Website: walmart
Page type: cart
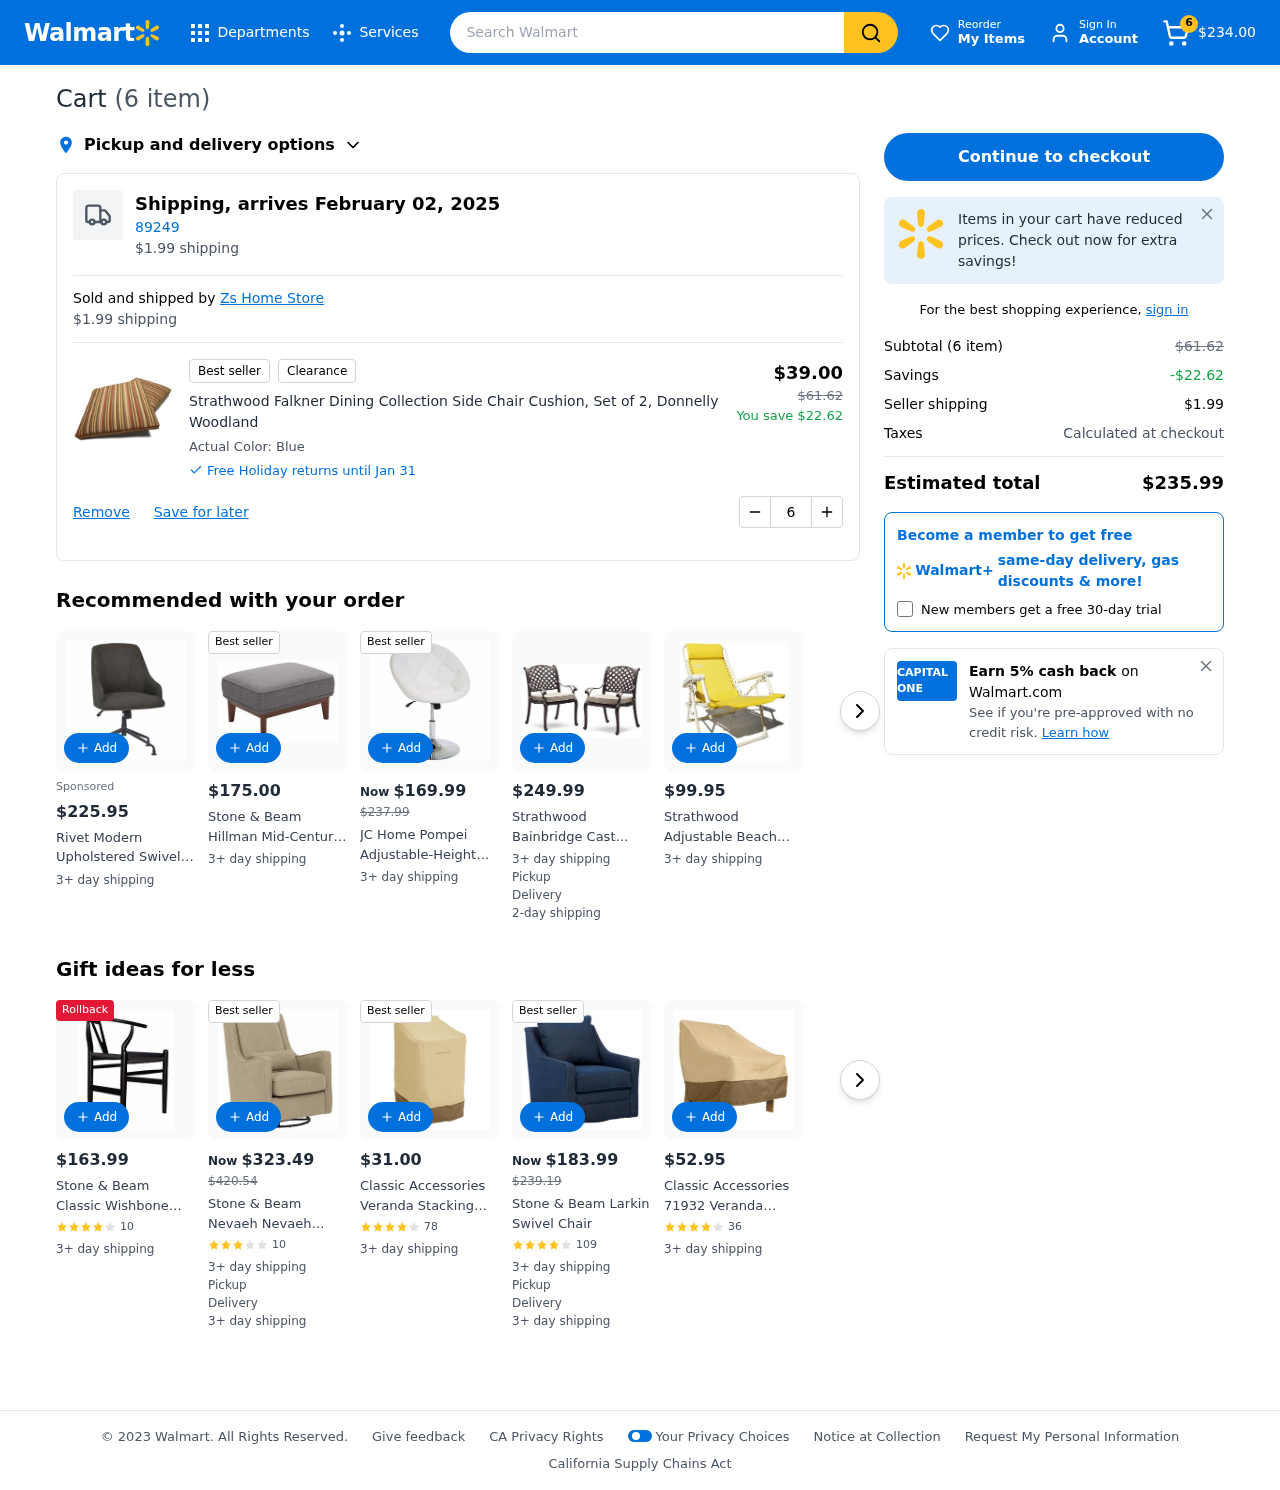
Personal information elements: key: PII_POSTCODE
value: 89249
Product elements: key: PRODUCT1_NAME
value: Strathwood Falkner Dining Collection Side Chair Cushion, Set of 2, Donnelly Woodland
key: PRODUCT1_PRICE
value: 39
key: PRODUCT1_QUANTITY
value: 6
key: PRODUCT1_ORIGINAL_PRICE
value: $61.62
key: PRODUCT1_SAVINGS
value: $22.62
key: PRODUCT1_SAVINGS
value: -$22.62
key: PRODUCT2_PRICE
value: $225.95
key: PRODUCT2_NAME
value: Rivet Modern Upholstered Swivel Chair, 24.4" W, Gray
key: PRODUCT3_PRICE
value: $175.00
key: PRODUCT3_NAME
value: Stone & Beam Hillman Mid-Century Ottoman with Tapered Legs, 30" W, Fog (Renewed)
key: PRODUCT4_PRICE
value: $169.99
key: PRODUCT4_ORIGINAL_PRICE
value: $237.99
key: PRODUCT4_NAME
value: JC Home Pompei Adjustable-Height Round-Back Button-Tufted Swivel Accent Chair, Pure White
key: PRODUCT5_PRICE
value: $249.99
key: PRODUCT5_NAME
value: Strathwood Bainbridge Cast Aluminum Dining Chair with Cushion, Set of 2
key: PRODUCT6_PRICE
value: $99.95
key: PRODUCT6_NAME
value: Strathwood Adjustable Beach and Pool Lounge Chair, Yellow
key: PRODUCT7_PRICE
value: $163.99
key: PRODUCT7_NAME
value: Stone & Beam Classic Wishbone Dining Chair, 22.4"W, Black / Black
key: PRODUCT7_NUM_RATINGS
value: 10
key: PRODUCT8_PRICE
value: $323.49
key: PRODUCT8_ORIGINAL_PRICE
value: $420.54
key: PRODUCT8_NAME
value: Stone & Beam Nevaeh Nevaeh Swivel Chair Fabric
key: PRODUCT8_NUM_RATINGS
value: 10
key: PRODUCT9_PRICE
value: $31.00
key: PRODUCT9_NAME
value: Classic Accessories Veranda Stacking Chair Cover
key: PRODUCT9_NUM_RATINGS
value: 78
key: PRODUCT10_PRICE
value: $183.99
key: PRODUCT10_ORIGINAL_PRICE
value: $239.19
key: PRODUCT10_NAME
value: Stone & Beam Larkin Swivel Chair
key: PRODUCT10_NUM_RATINGS
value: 109
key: PRODUCT11_PRICE
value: $52.95
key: PRODUCT11_NAME
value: Classic Accessories 71932 Veranda Adirondack Patio Chair Cover, Standard
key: PRODUCT11_NUM_RATINGS
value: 36
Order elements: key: ORDER_NUM_ITEMS
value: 6
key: ORDER_NUM_ITEMS
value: (6 item)
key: ORDER_SUBTOTAL
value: $234.00
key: ORDER_DELIVERY_DATE
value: Shipping, arrives February 02, 2025
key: ORDER_SHIPPING_COST
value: $1.99
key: ORDER_TOTAL
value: $235.99
Search elements: key: HEADER_SEARCH
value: Search Walmart